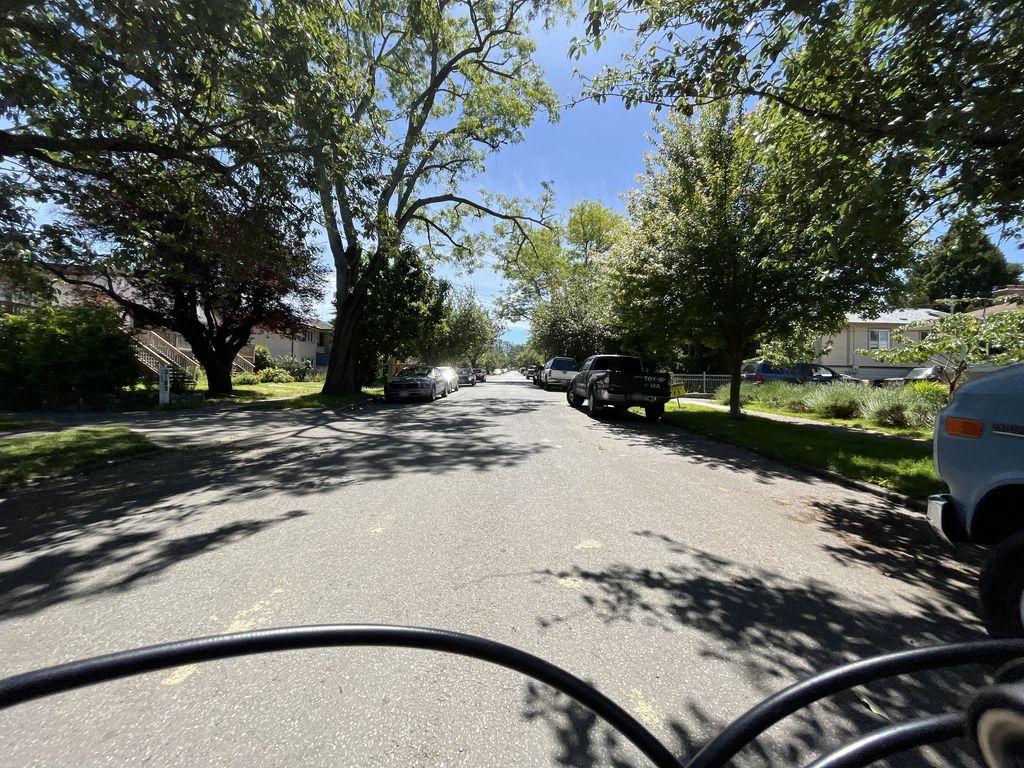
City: victoria